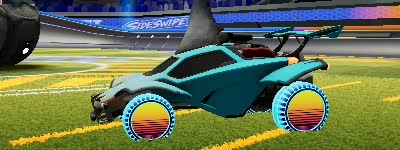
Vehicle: octane